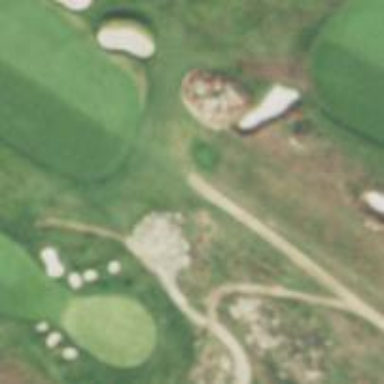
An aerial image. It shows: Path for both road and golf.